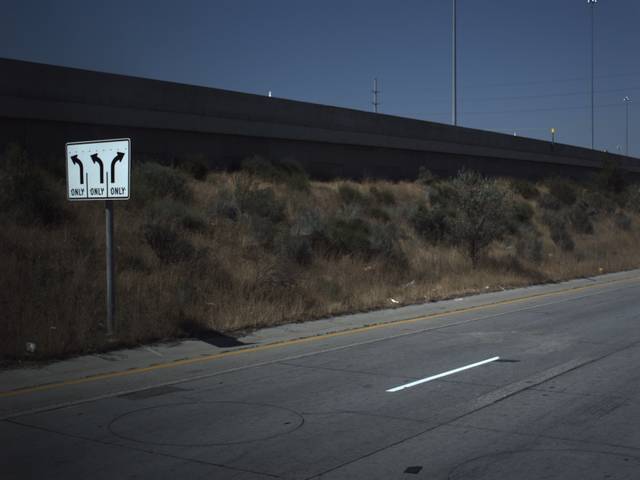
Region: United States
Coordinates: 40.587, -111.9